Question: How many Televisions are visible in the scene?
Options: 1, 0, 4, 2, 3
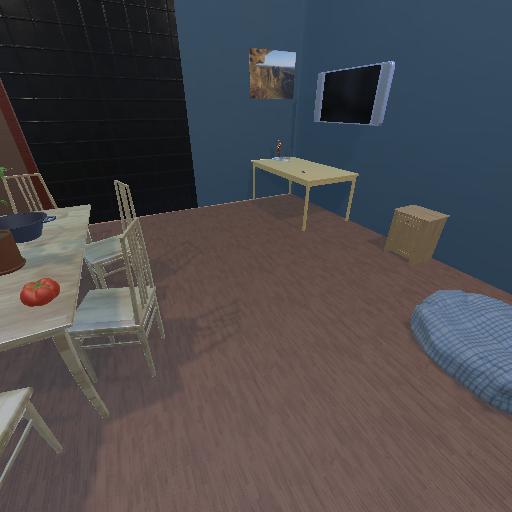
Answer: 1